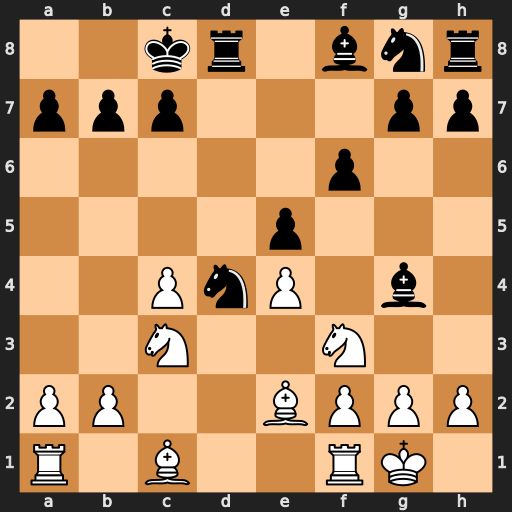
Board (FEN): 2kr1bnr/ppp3pp/5p2/4p3/2PnP1b1/2N2N2/PP2BPPP/R1B2RK1
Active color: w
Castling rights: -
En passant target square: -
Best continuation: Nxd4 Bxe2 Ndxe2